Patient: sex M, age 51
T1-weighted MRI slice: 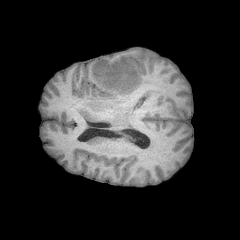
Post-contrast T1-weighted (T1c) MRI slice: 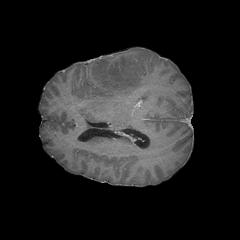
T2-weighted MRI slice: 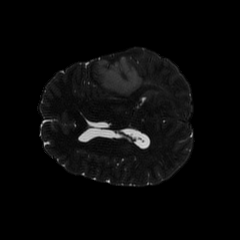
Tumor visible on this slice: yes
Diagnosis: Astrocytoma, IDH-mutant
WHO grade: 4